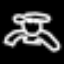
Label: frog